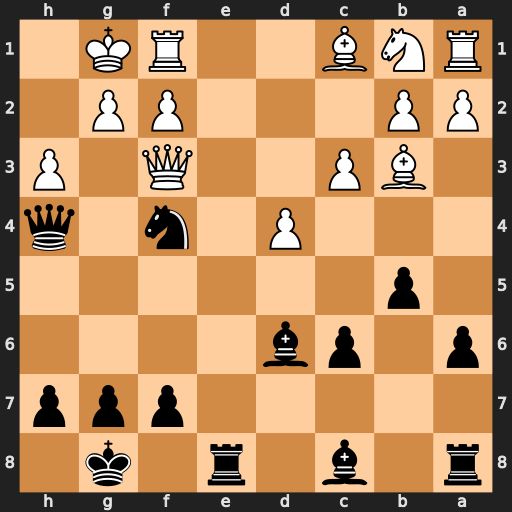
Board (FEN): r1b1r1k1/5ppp/p1pb4/1p6/3P1n1q/1BP2Q1P/PP3PP1/RNB2RK1
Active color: b
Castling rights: -
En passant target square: -
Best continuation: Nxh3+ gxh3 Bxh3 Bxf7+ Kh8 Qh5 Re4 Qxh4 Rxh4